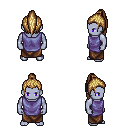
a pixel art fantasy rpg character, male body template, dark elf, purple skin, chain tabard jacket, robe skirt, blonde long topknot hairstyle, four views (front, back, left, right), 2x2 character sprite sheet, small pixel art, hard edges, no anti-aliasing